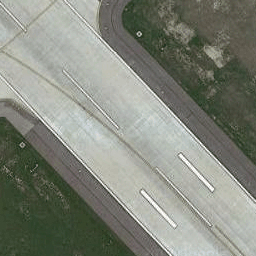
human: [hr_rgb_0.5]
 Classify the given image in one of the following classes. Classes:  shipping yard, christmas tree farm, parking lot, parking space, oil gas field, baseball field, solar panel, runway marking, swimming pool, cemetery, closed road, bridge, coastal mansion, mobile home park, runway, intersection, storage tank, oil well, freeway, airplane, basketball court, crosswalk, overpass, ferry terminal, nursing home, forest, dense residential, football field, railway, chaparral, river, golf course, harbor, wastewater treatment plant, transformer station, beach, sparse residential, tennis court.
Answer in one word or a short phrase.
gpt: runway